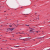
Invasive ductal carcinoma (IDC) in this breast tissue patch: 0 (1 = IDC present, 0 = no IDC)